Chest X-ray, PA view. Patient: 48 years old, sex M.
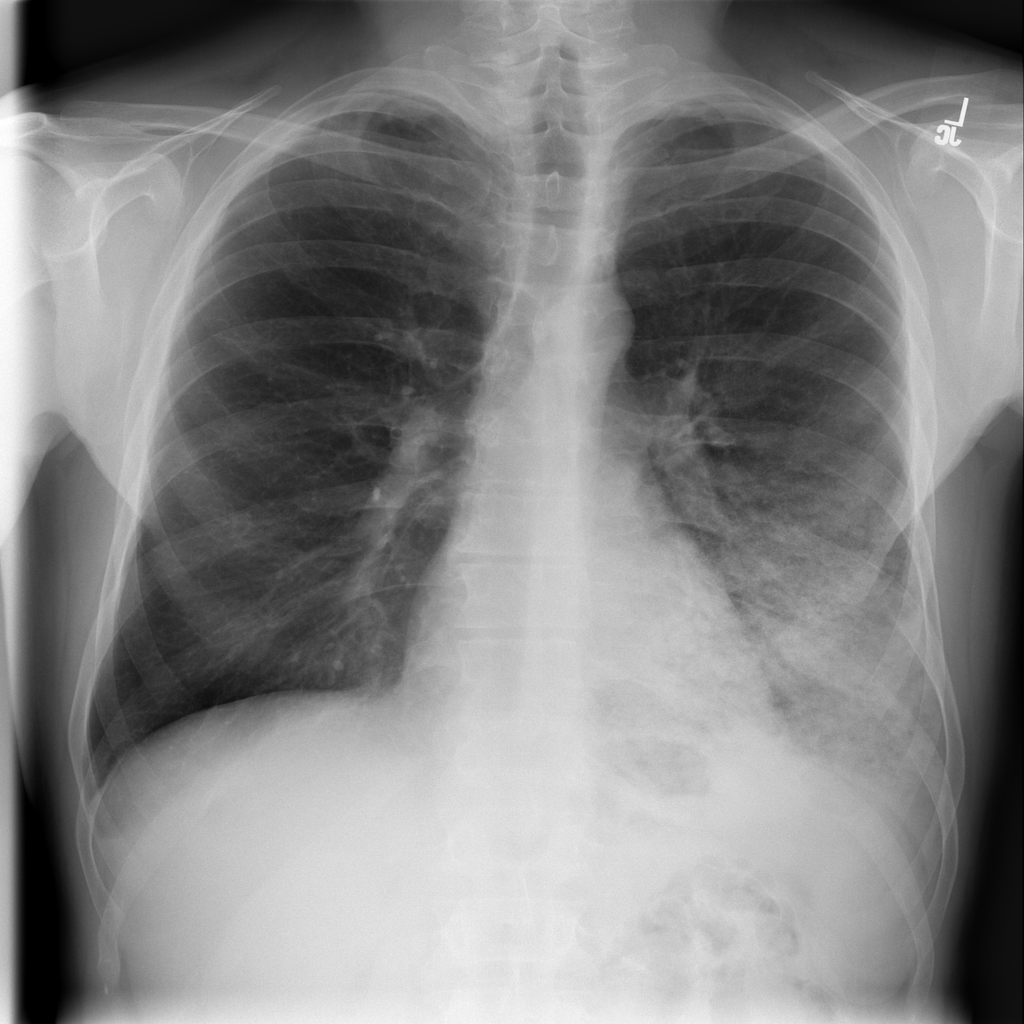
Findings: Infiltration